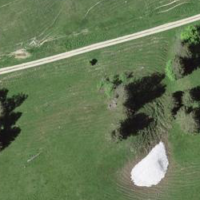
EUNIS habitat code: 23
Species observed at this site:
Campanula glomerata